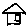
Label: house